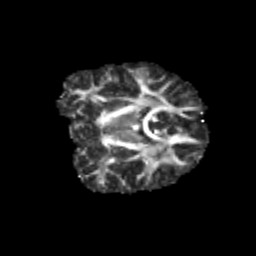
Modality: FA
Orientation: coronal
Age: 12
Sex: female
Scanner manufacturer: siemens
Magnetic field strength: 3 T
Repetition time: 3.8 s
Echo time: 0.07 s